Question: In WPF DataGrid's template of DataGridCell we can change the Background of selected cell.
But how to change the first cell's background color when a row is selected? Just like what the following picture shows.

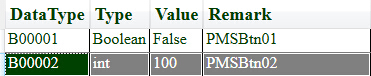
Answer: You have to write your own cell style to highlight each cell background
'''
<Window.Resources>
<Style x:Key="CellStyle" TargetType="DataGridCell">
<Setter Property="Background" Value="Yellow" />
</Style>
</Window.Resources>
<DataGrid x:Name="dataGrid" CellStyle="{StaticResource CellStyle}">
</DataGrid>
'''
Could you please go through the following link
<URL>